三年级 · 算术
贝贝家厨房要铺地砖, 有两种方案:

方案一:

方案二:

如果方案一要用 900 元, 那么方案二要用多少元?
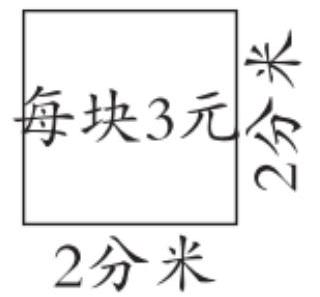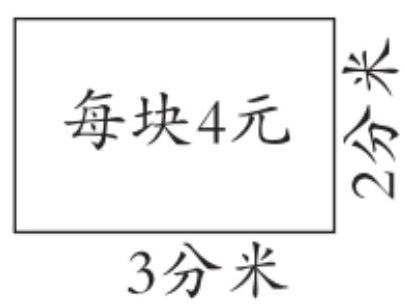
答案: 解: $900 \div 3=300$ (块)

$2 \times 2 \times 300$

$=4 \times 300$

$=1200$ (平方分米)

$1200 \div(2 \times 3)$
$=1200 \div 6$

$=200$ (块)

$200 \times 4=800$ (元)

答: 方案二要用 800 元。